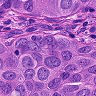
Metastatic tissue present: yes